Field crop: tomato
Growth stage: 1
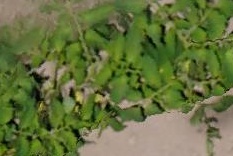
Species: tomato